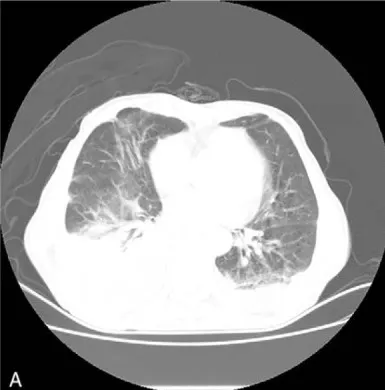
CT scan of the lung showing. Bilateral compressive atelectasis with large pleural effusions in lung window.
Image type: radiology (ct)